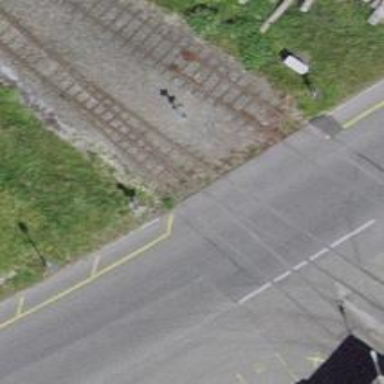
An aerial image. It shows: Level crossing along the railway.